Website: slack
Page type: stored-credit-cards
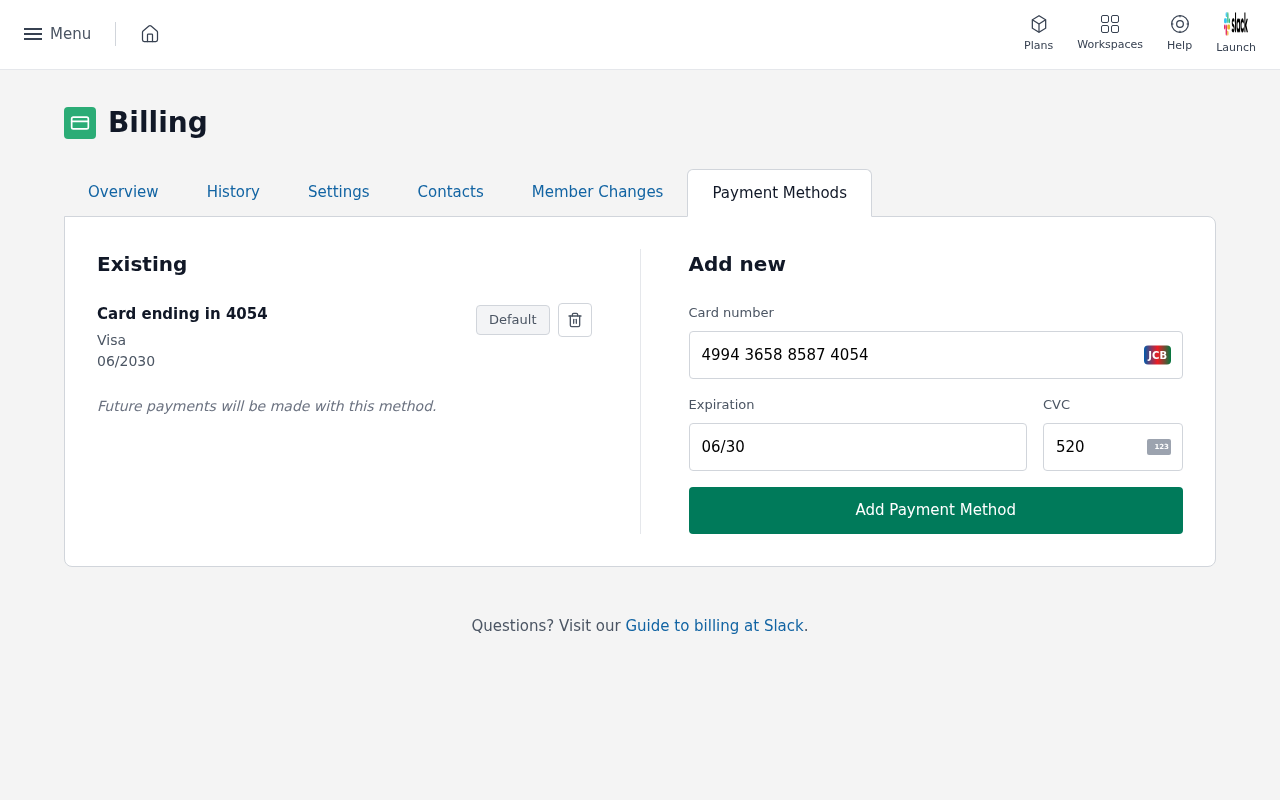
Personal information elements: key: PII_CARD_CVV
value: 520
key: PII_CARD_EXPIRY
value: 06/2030
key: PII_CARD_EXPIRY
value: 06/30
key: PII_CARD_LAST4
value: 4054
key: PII_CARD_NUMBER
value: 4994 3658 8587 4054
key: PII_CARD_TYPE
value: Visa